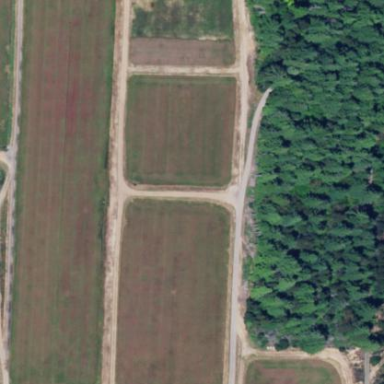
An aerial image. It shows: Farmland with cranberries as the main crop.